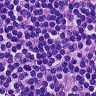
Metastatic tissue present: no